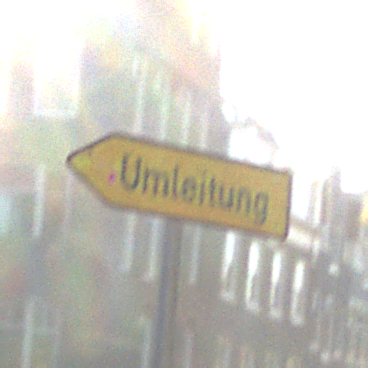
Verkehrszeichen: UmleitungswegweiserLinksweisend
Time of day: SunriseSunset
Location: Outdoor (Urban)
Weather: PartlyCloudy
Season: Autumn
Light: Natural